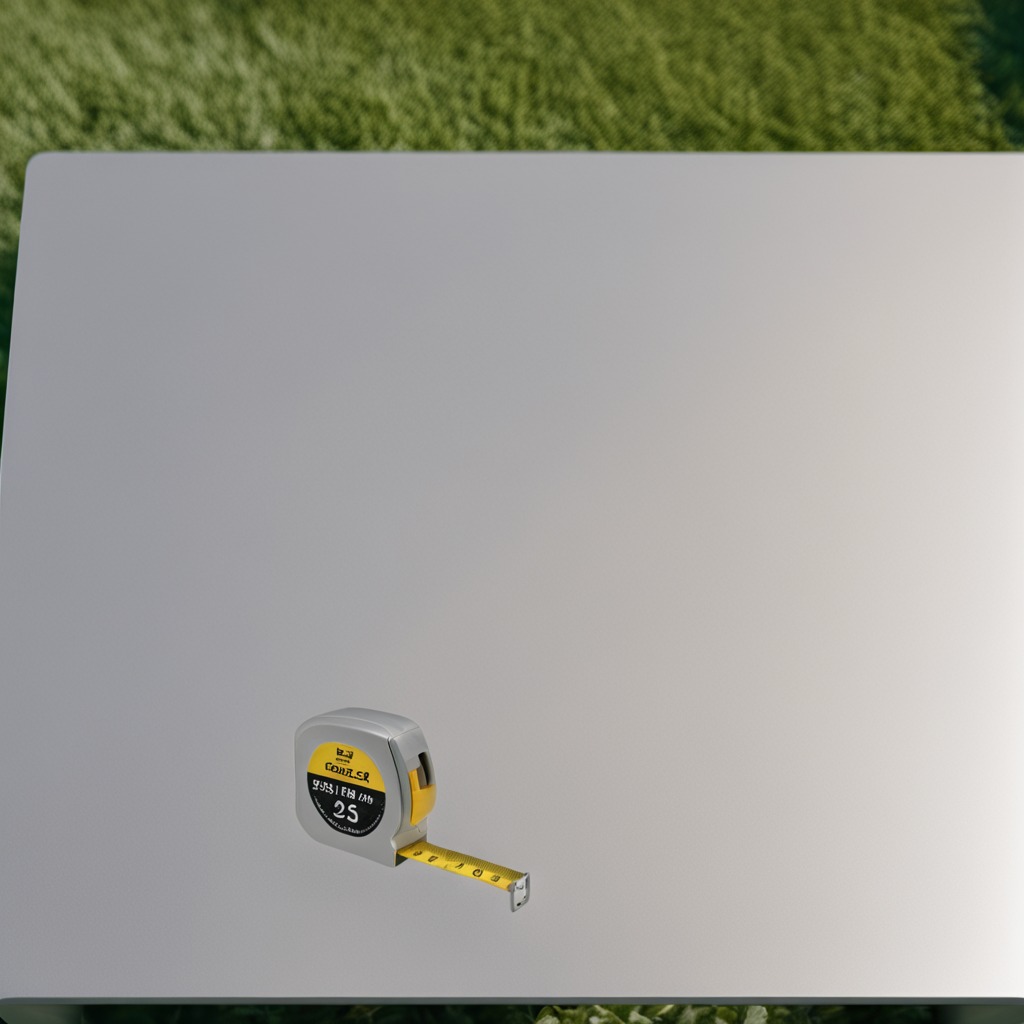
A measuring tape is lying on the table.